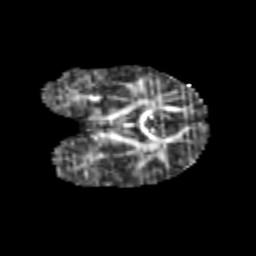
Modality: FA
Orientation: coronal
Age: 6
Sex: female
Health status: healthy